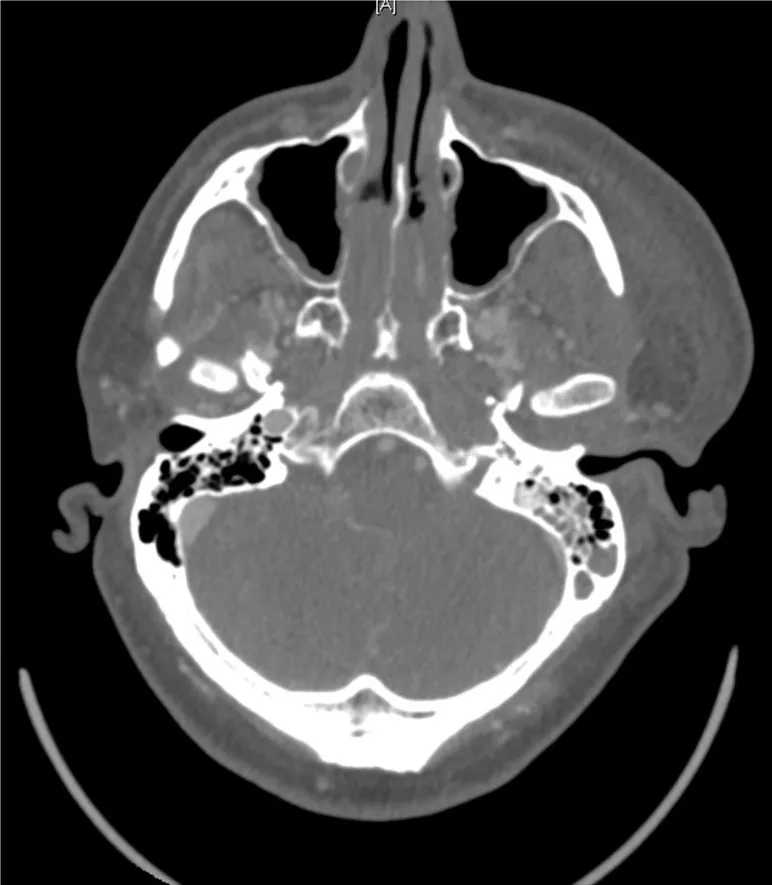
Post-operative follow up CT scan showing lack of flow through the left ICA.
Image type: radiology (ct)